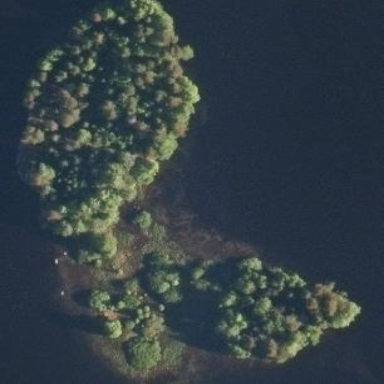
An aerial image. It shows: Islet.